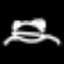
Label: frog